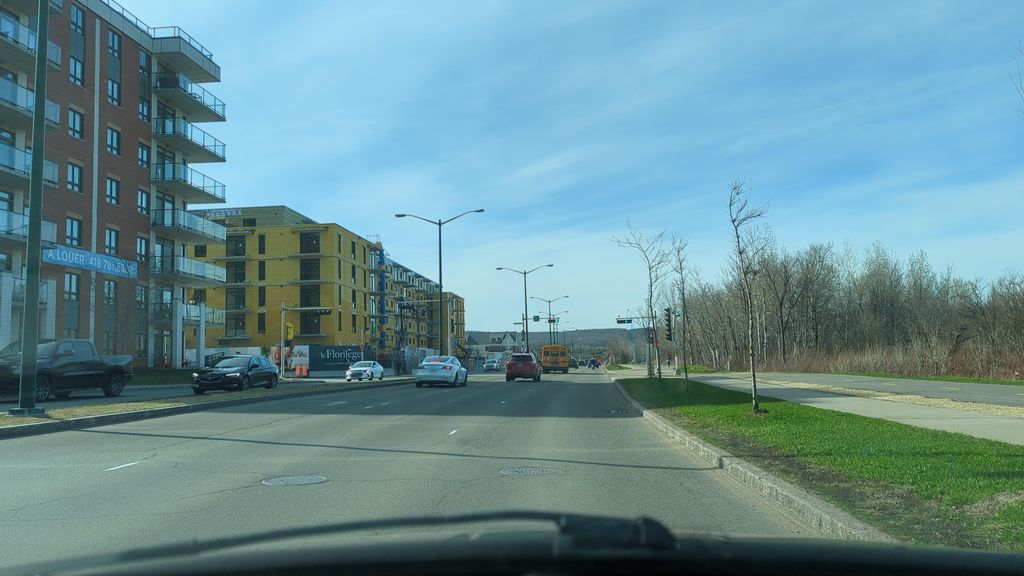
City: quebec_city